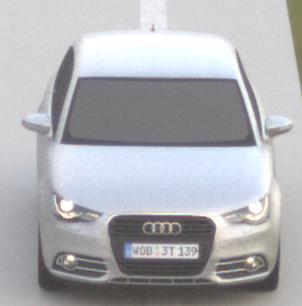
Make: Audi
Model: A1 Sportback 1.2 TFSI
Detailed model: A1 (8X) Sportback
Model produced from: 2012/03
Model produced until: 2014/11
Doors: 5
Color: white
Road condition: dry road
Daytime: sunrise or sunset
Contrast: low contrast